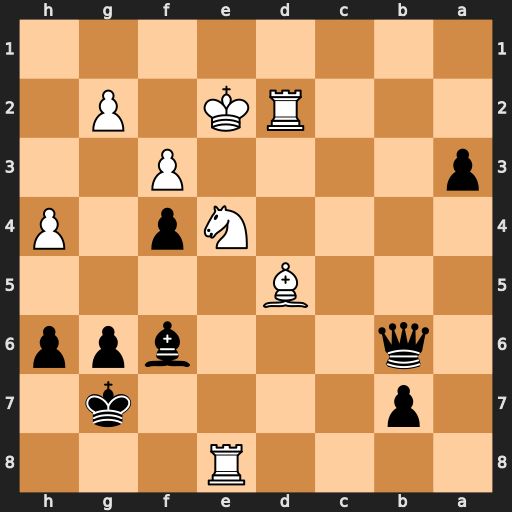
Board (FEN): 4R3/1p4k1/1q3bpp/3B4/4Np1P/p4P2/3RK1P1/8
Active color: b
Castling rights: -
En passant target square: -
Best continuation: Qb5+ Rd3 Qxe8